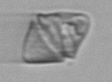
Label: Gyrodinium